Question: I'm building a Powershell script to manage distribution groups and contacts.

But when I create a new distributiongroup
'''
function GroupAddGroup([string] $GroupName)
{
$newGroup = New-DistributionGroup $GroupName;
return $newGroup.Name
}
'''
I have to wait something between 5 and 60 seconds until I can access the group (adding members and so on).
The question is: why do I have to wait? And what is the best way to solve it (perhabs one time it needs 65 soconds or 300 seconds....)?
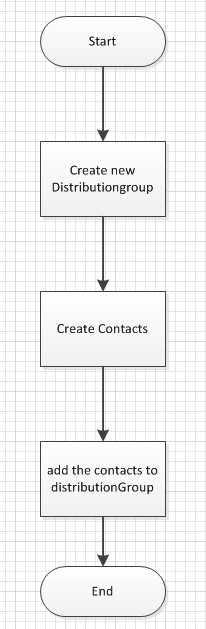
Answer: I found something that is working fine until now:
'''
function DistributionGroupExists([string] $Identity)
{
$timer = [diagnostics.stopwatch]::startnew()
while ($timer.elapsed.totalseconds -lt 30){
if (Get-DistributionGroup $Identity){
break
}
else
{
start-sleep -seconds 5
}
}
$timer.stop()
if (!(Get-ADObject $Identity)){Write-host "Warning: Mailbox creation failed for $user after $($timer.elapsed.totalseconds) seconds."}
else {write-host "Mailbox creation successful for $user in $($timer.elapsed.totalseconds) seconds"}
}
'''